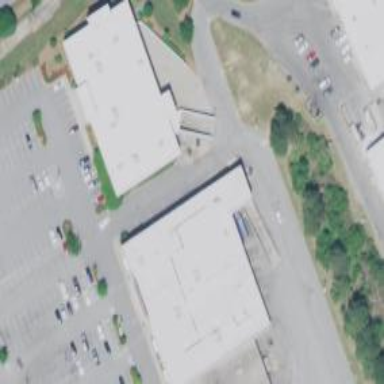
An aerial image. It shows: Building.